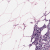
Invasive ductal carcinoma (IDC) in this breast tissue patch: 1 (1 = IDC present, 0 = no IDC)